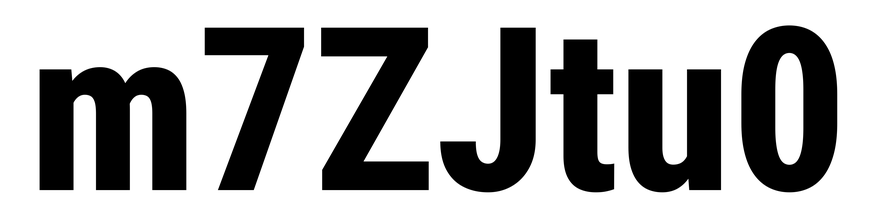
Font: Roboto_Condensed_ExtraBold